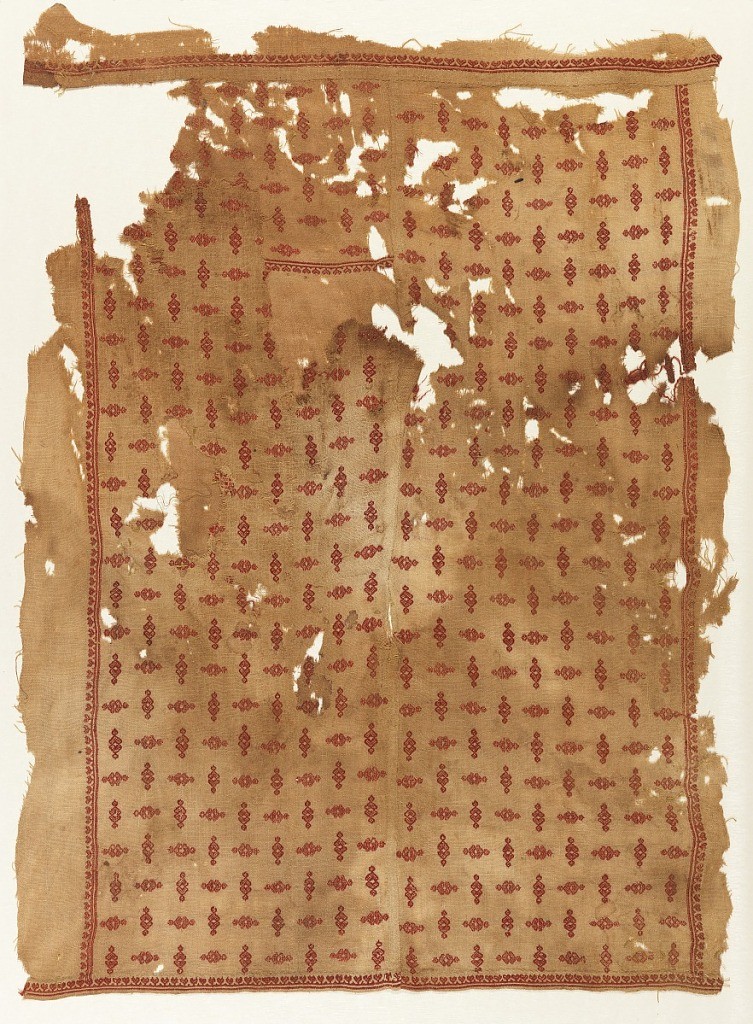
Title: Fragment
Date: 12th century
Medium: silk embroidery on plain weave linen Technique: running stitch
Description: Small, red, geometric forms on natural.